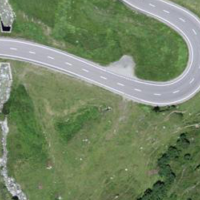
EUNIS habitat code: 55
Species observed at this site:
Aquila chrysaetos